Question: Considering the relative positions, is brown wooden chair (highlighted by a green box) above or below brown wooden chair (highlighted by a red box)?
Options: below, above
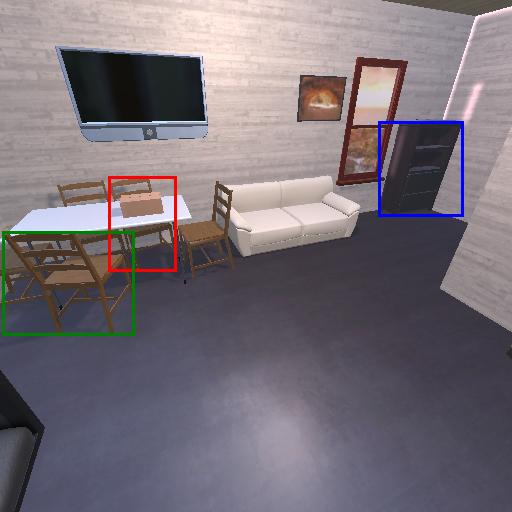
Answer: below